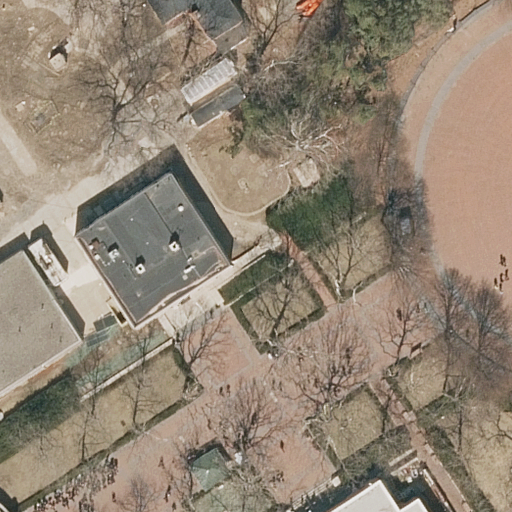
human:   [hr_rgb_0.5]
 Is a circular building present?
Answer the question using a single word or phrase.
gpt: no

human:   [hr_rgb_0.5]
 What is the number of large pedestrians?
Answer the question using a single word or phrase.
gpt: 1

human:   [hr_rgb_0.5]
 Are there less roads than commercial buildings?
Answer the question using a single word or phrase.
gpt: no

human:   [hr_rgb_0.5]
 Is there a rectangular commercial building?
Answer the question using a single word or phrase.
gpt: no

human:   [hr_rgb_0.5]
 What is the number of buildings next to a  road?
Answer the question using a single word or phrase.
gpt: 4

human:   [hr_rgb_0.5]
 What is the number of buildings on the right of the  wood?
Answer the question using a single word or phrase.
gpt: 0

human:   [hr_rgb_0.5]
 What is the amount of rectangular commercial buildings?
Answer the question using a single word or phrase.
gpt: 0

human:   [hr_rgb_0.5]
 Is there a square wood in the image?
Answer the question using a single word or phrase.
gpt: no

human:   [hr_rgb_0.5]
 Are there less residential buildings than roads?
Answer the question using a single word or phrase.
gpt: yes

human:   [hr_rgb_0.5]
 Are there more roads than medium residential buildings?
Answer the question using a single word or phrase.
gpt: yes

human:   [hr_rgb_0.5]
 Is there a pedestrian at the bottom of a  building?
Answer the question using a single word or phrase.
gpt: no

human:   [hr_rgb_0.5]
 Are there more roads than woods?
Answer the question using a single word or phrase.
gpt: yes

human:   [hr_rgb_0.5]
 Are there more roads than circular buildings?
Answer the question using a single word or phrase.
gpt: yes

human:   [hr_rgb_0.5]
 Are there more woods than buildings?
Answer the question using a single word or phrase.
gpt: no

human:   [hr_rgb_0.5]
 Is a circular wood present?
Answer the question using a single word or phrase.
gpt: no

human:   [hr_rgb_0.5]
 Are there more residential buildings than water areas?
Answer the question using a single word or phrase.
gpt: yes

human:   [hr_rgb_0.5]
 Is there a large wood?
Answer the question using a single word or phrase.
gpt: yes

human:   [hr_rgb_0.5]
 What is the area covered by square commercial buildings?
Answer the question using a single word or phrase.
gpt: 0m2

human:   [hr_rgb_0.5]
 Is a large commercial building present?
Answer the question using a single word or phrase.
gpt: no

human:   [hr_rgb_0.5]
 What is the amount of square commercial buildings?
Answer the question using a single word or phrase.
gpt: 0

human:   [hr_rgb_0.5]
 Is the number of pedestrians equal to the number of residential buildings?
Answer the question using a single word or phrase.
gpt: no

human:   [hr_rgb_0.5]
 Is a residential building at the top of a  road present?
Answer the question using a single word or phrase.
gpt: yes

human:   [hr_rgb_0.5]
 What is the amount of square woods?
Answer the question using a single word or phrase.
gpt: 0

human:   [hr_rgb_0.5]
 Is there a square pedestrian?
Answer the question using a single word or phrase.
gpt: no

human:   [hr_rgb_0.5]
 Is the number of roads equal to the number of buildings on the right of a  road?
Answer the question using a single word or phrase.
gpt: no

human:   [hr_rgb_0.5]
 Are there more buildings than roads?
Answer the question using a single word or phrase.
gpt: no

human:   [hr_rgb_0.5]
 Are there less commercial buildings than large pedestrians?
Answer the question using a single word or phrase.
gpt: yes

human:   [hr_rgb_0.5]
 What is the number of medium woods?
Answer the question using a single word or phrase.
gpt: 0

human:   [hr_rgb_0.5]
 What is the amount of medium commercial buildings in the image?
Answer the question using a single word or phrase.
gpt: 0

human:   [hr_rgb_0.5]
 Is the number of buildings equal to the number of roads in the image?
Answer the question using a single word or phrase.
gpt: no

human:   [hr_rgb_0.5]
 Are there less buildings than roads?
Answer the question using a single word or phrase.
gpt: yes

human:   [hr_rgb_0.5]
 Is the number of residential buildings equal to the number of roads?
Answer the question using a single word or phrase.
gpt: no

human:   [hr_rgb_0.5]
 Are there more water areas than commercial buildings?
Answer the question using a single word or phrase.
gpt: no

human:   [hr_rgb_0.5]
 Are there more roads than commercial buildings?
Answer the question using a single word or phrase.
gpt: yes

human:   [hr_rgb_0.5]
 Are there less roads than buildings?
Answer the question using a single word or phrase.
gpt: no

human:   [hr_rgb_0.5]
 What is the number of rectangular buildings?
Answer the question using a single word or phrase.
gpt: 4